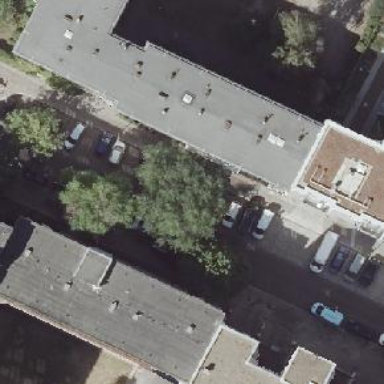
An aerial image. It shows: White residential building with grey roof.